Aerial crown-view tile of a tropical tree (Barro Colorado Island, Panama), acquired 20241014:
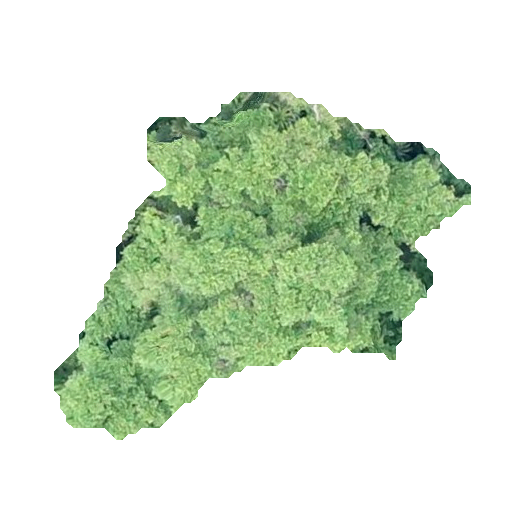
Species: Terminalia oblonga
GBIF accepted scientific name: Terminalia oblonga
Crown area: 129.057 m²